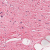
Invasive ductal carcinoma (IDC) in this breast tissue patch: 0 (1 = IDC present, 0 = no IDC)